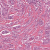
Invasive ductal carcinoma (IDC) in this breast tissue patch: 1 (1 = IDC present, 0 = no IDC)